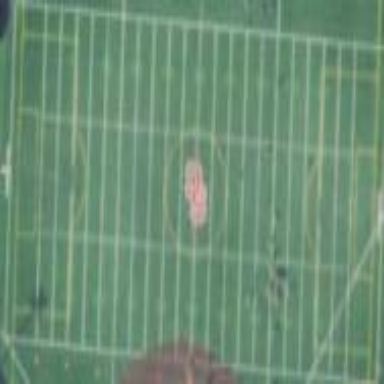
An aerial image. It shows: American football pitch for leisure and sport activities.